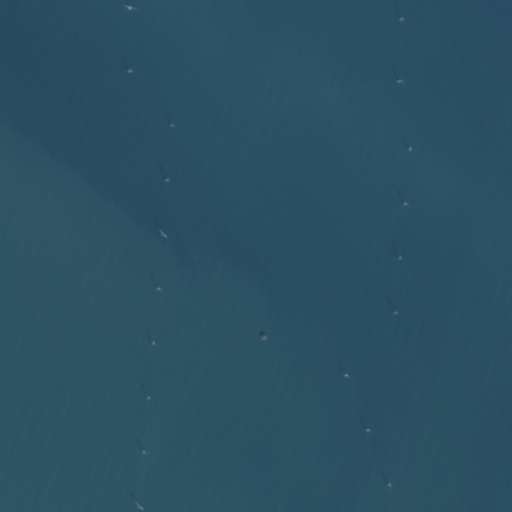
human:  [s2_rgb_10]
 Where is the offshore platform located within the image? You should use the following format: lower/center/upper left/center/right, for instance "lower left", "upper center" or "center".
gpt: The offshore platform is located in the center of the image.
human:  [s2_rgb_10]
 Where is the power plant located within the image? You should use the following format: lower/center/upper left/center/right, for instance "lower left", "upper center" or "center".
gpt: There is no power plant in the image.